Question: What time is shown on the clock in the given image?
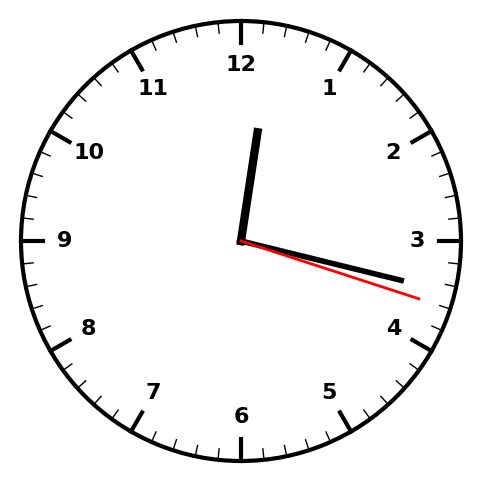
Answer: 12:17:18